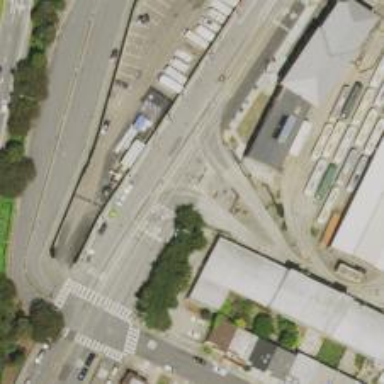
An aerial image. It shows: Light rail service yard with electrified contact lines.